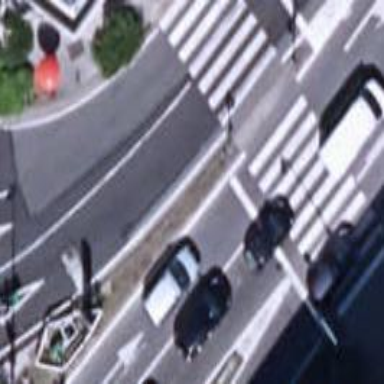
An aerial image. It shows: Road with traffic signals.